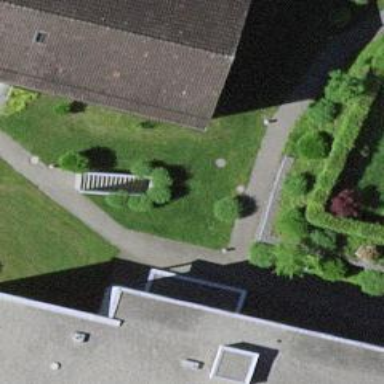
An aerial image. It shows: Road with steps.